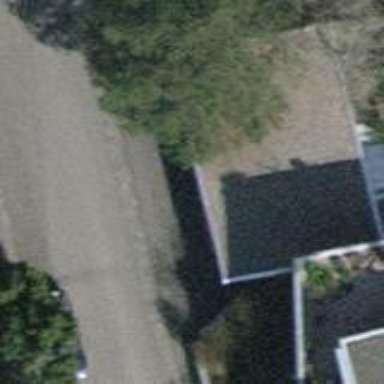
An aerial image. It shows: Group of garages.